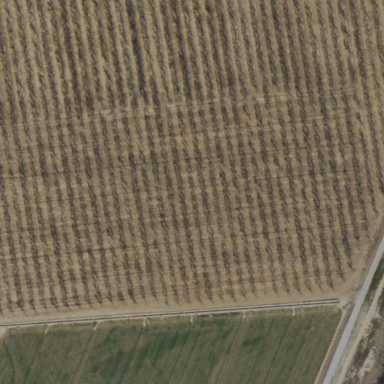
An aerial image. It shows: Orchard.